Question:
Hi, I have this mess mess on the left, it's pretty much an array of rectangles with some holes (marked in red). I'm looking for a way to combine them in a way that I'll end up with as few rectangles as possible and preferably have most of them will be as close to squares as possible. Look at the image on the right, that's the kind of thing I'm trying to accomplish, just a bit prettier and preferably a bit more automatic.
I need this for a game and it won't be done at runtime so speed isn't really a concern (unless it's extremely slow, because I have to do it on a fairly large area) but I've never had to do something like this before and I honestly have no idea where to even start.
I already tried bruteforcing my way through the array, starting from the top-left square and kind of merging until there's nothing left to merge but it really isn't that efficient since it can't consider merging rectangles 3x2, 4x3, etc..
If you can point me to any algorithms that can handle this sort of thing or have an idea of how this could be accomplished it would be much appreciated. Thanks!
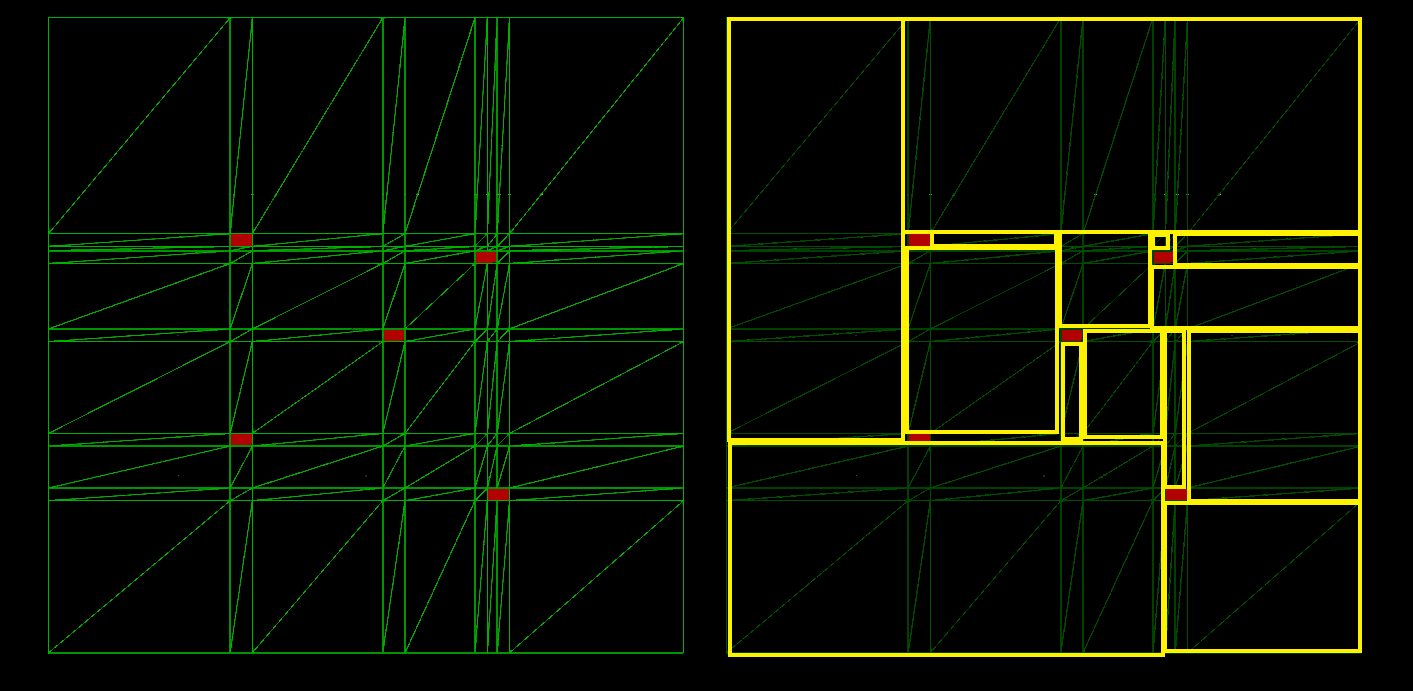
Answer: You can try a greedy algorithm. Of course it won't be optimal (well, you didn't define the optimality criterion strictly). But maybe it will perform good enough for your needs.
So you can try:
- - -
If you also care for resulting rectangles being close to square you can try to maximize something like 'a * totalArea + (1 - a) * (min_resulting_side/max_resulting_side)' with a suitable value for 0 < a < 1.